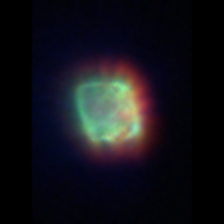
Taxon: Gyrodinium
Group: Dinoflagellates